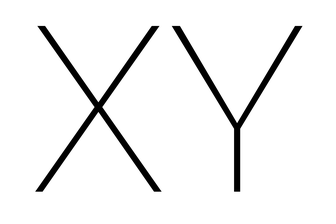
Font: Roboto_Thin